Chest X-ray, AP view. Patient: 49 years old, sex M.
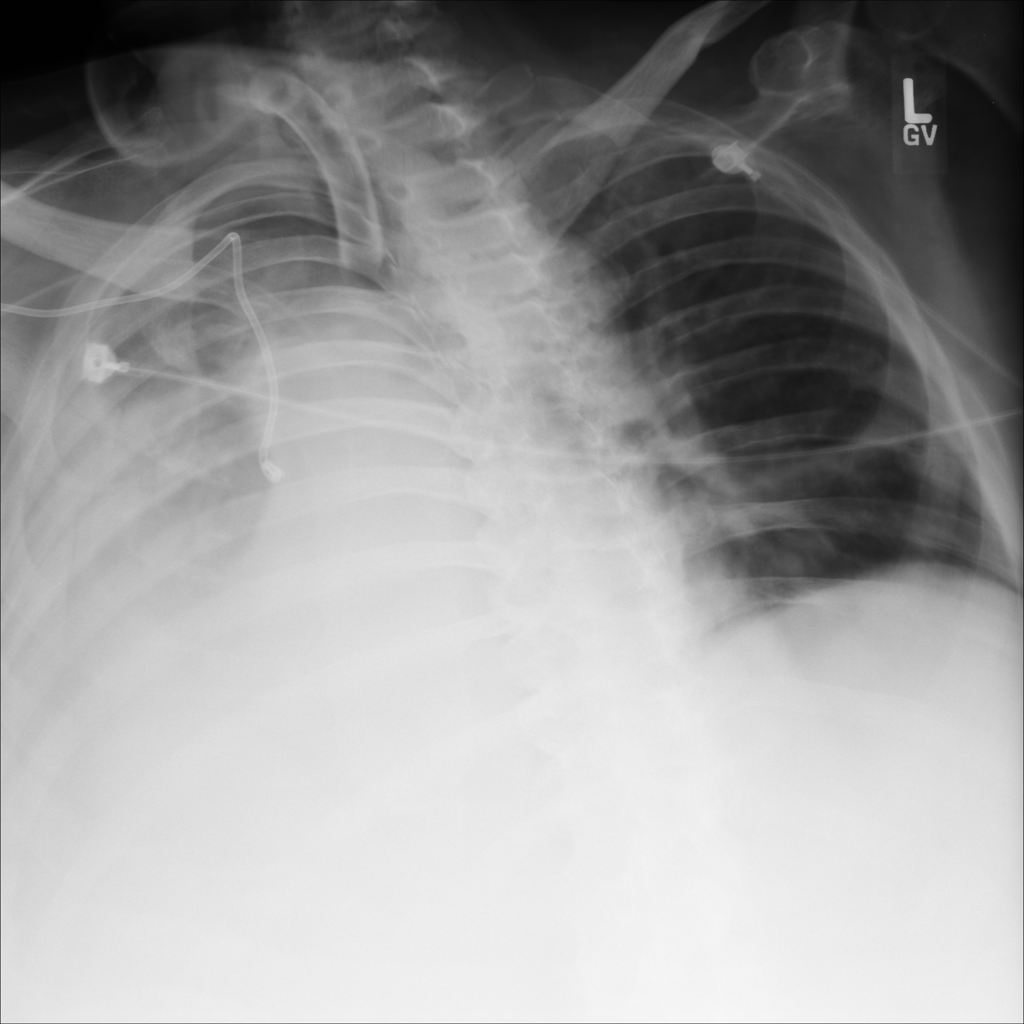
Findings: No Finding